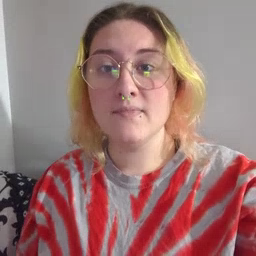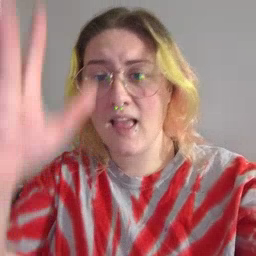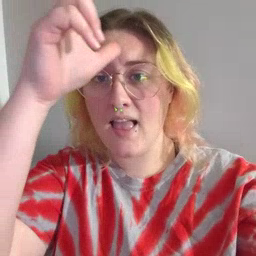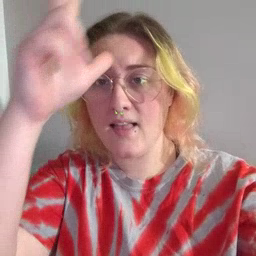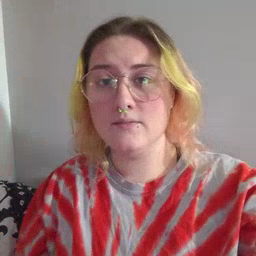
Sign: hen